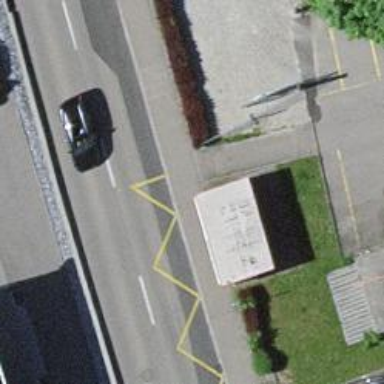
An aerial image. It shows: Platform for public transport. The platform is located by the road.